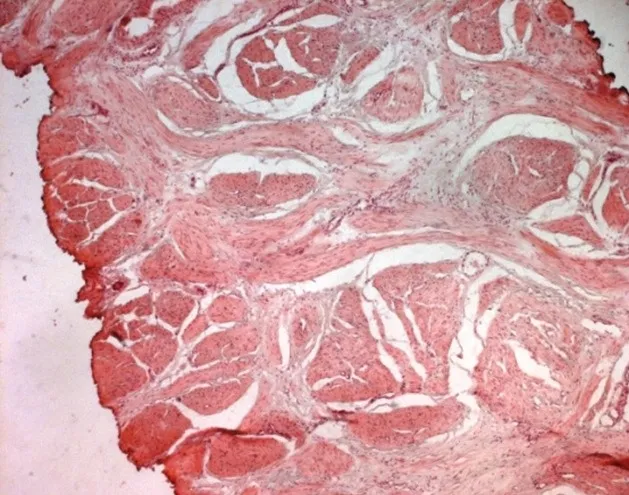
Low power view of an area of stromal hyperplasia with bundles of smooth muscle. (H-E x 40).
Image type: pathology (h&e)